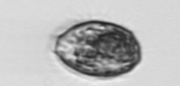
Label: Pleuronema